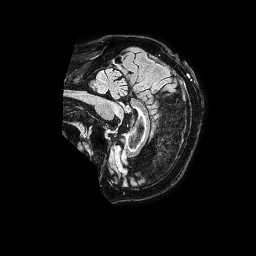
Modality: FLAIR
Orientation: sagittal
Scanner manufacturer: philips
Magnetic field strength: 1.5 T
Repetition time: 4.8 s
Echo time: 0.3 s